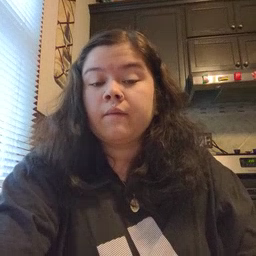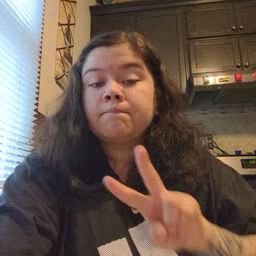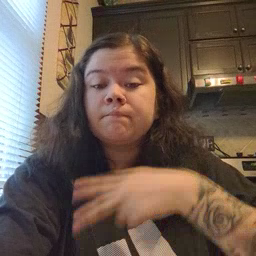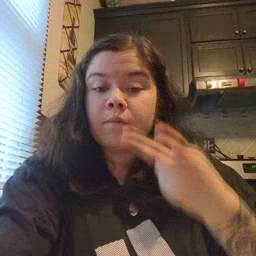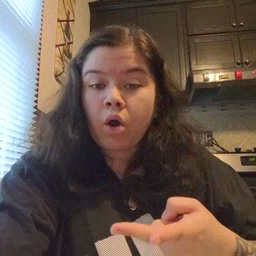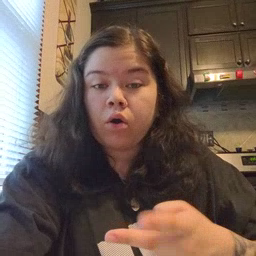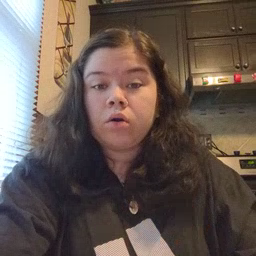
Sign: fall